Field crop: tomato
Growth stage: 2
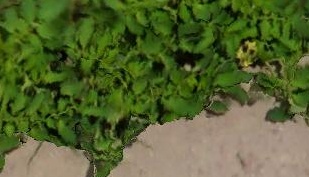
Species: tomato